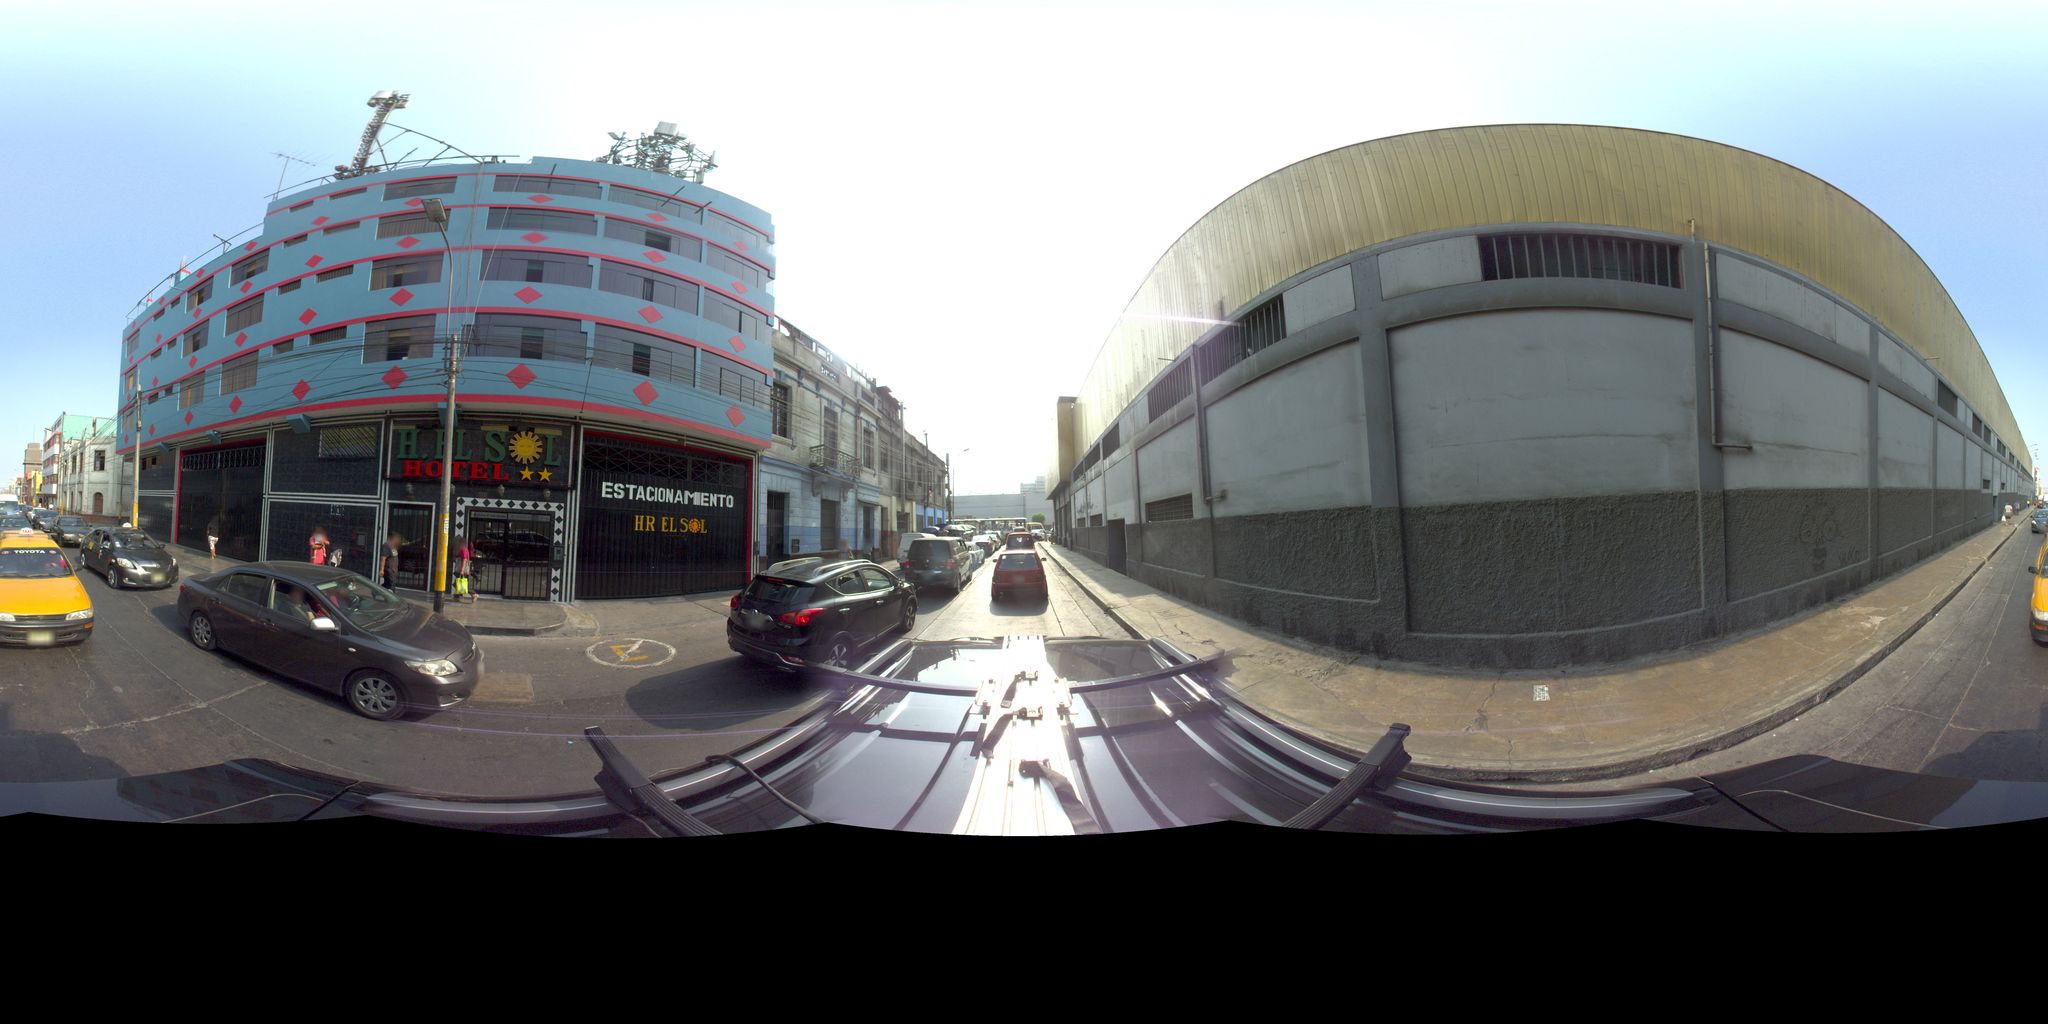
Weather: clear
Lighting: day
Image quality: slightly poor
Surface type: driving surface
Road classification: residential
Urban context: urban centre
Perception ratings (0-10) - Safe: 0.33, Lively: 4.27, Beautiful: 6.01, Boring: 1.28, Depressing: 2.18, Wealthy: 1.47